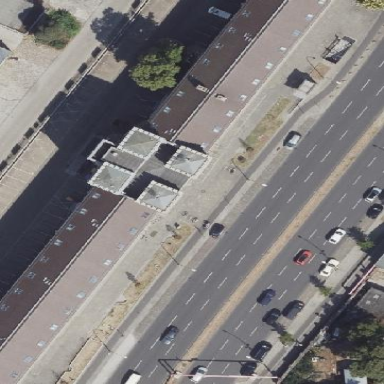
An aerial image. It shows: Government office building used for public services.